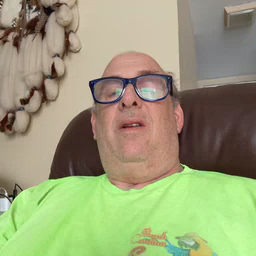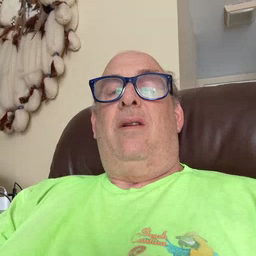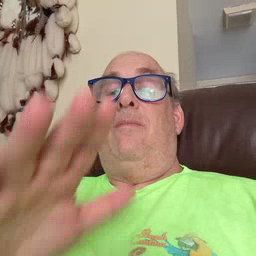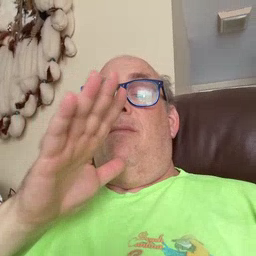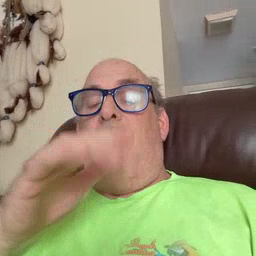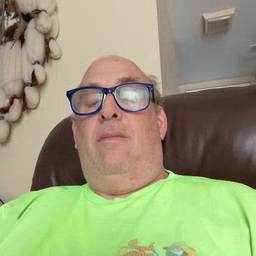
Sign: mom